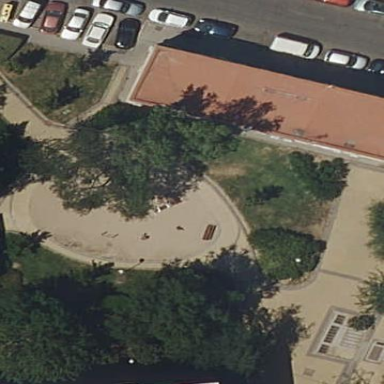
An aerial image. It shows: Playground area for leisure land.